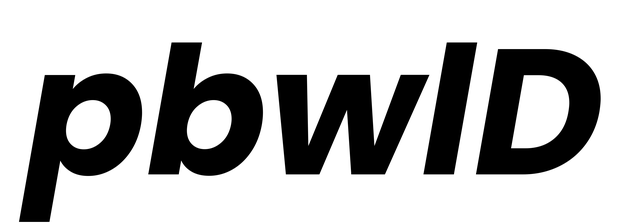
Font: Poppins-BoldItalic